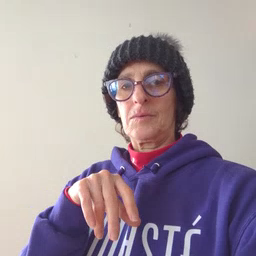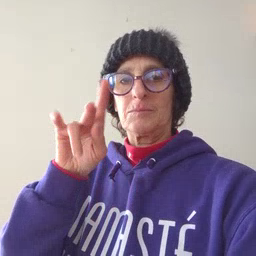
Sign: pajamas